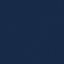
Land use / land cover: SeaLake